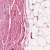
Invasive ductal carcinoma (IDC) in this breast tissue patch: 0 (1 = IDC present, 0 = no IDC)